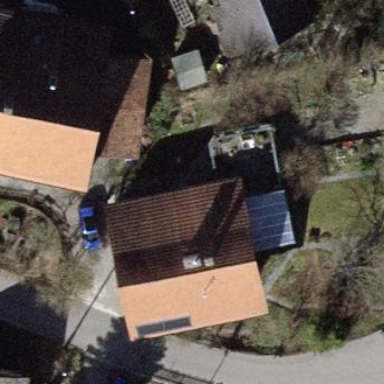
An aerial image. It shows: Detached building with gabled roof.